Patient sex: M
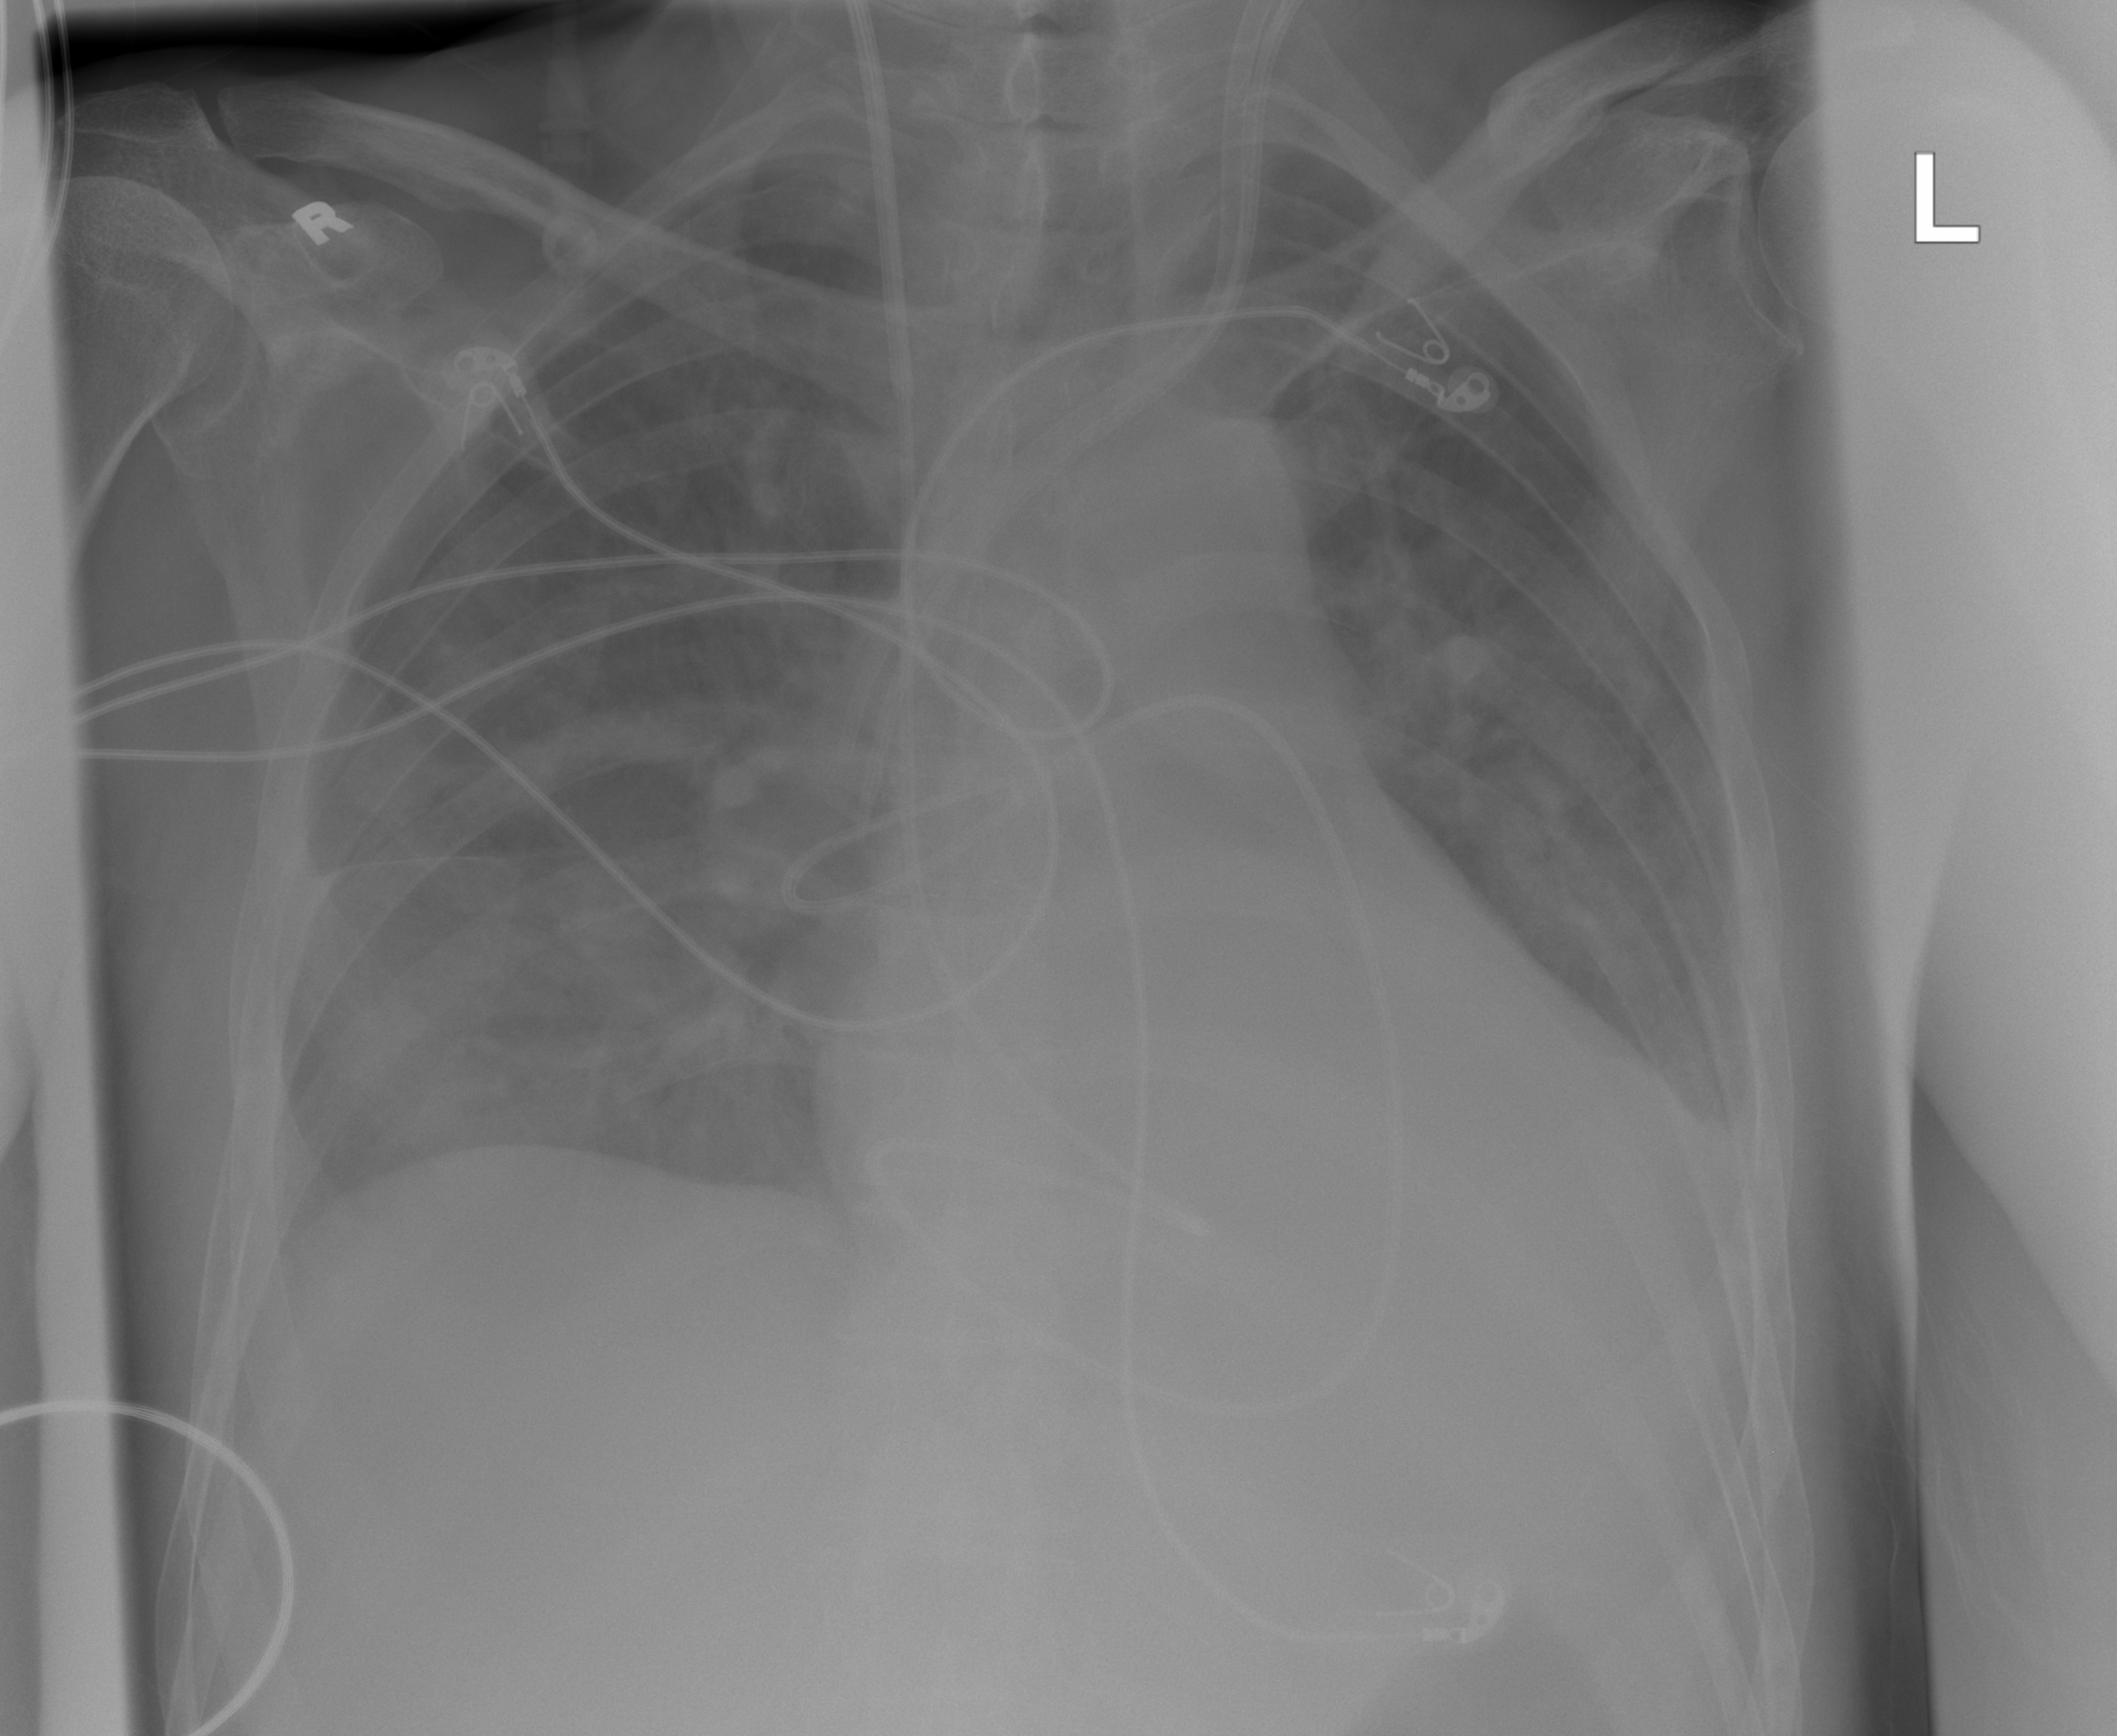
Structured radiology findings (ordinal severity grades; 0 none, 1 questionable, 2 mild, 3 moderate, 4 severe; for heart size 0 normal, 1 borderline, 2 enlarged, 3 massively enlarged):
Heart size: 2
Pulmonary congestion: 2
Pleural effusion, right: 2
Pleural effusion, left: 2
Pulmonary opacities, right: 3
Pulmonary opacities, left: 3
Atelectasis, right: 0
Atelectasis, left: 0